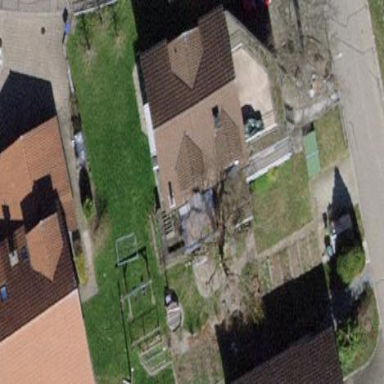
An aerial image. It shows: Gabled roof house.